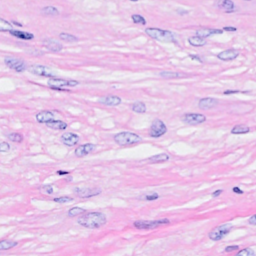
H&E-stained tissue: Breast